Aerial crown-view tile of a tropical tree (Barro Colorado Island, Panama), acquired 20240813:
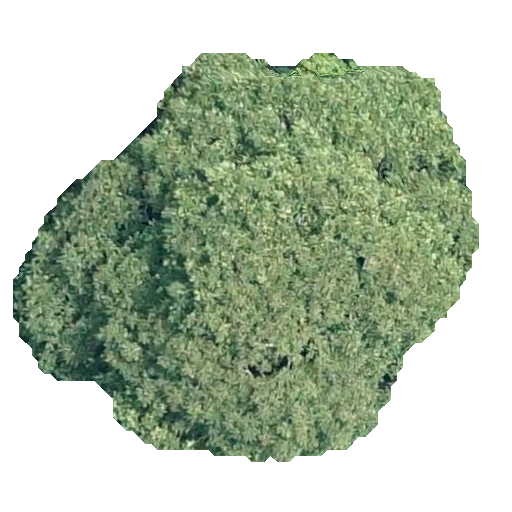
Species: Dipteryx oleifera
GBIF accepted scientific name: Dipteryx oleifera
Crown area: 207.028 m²